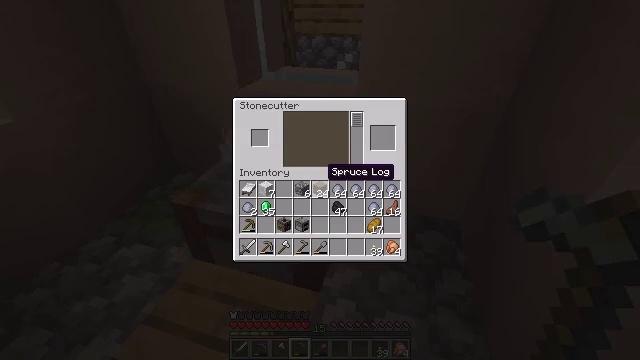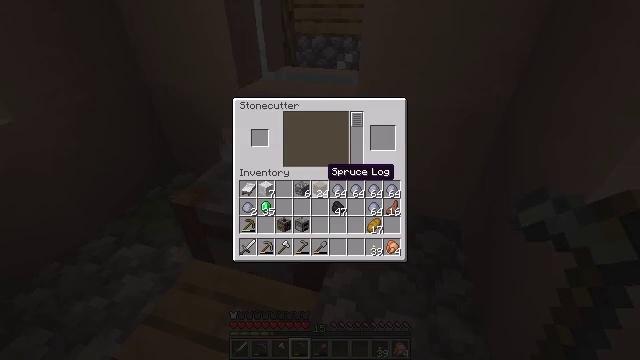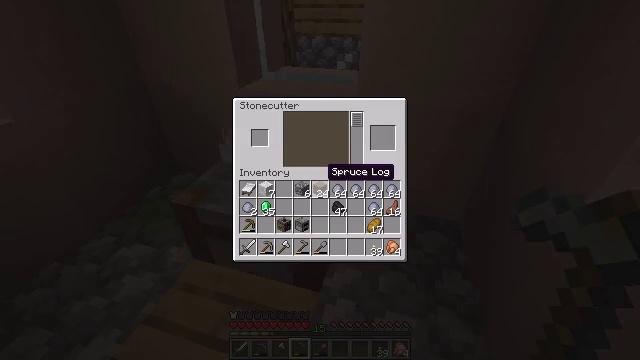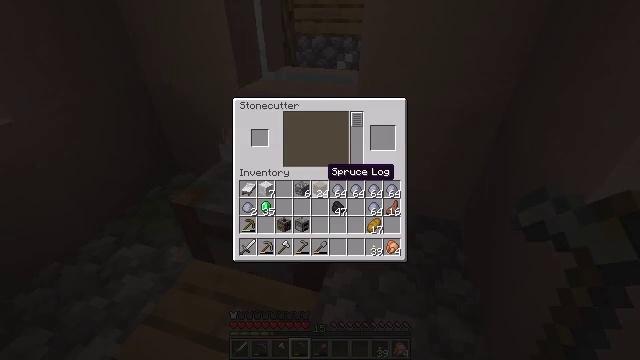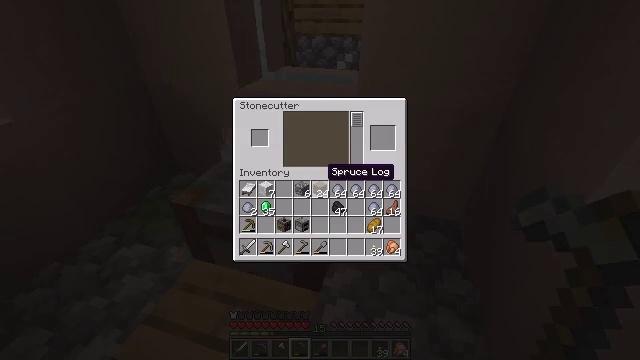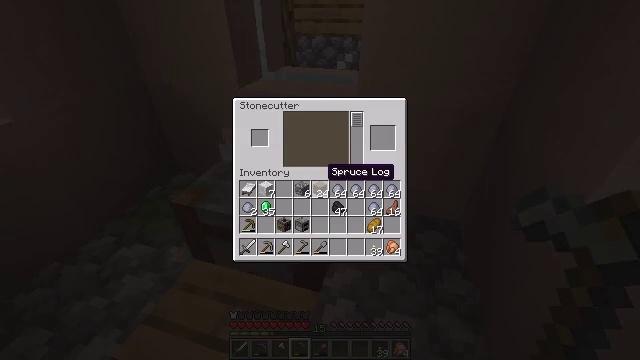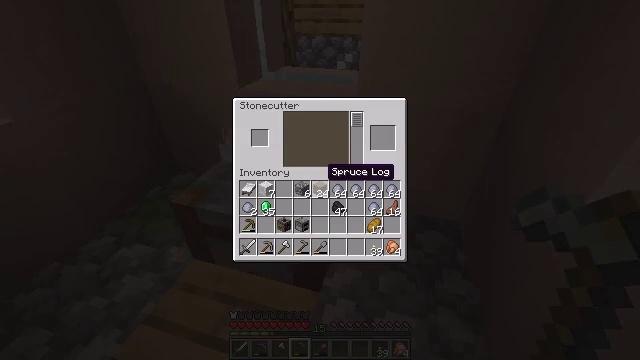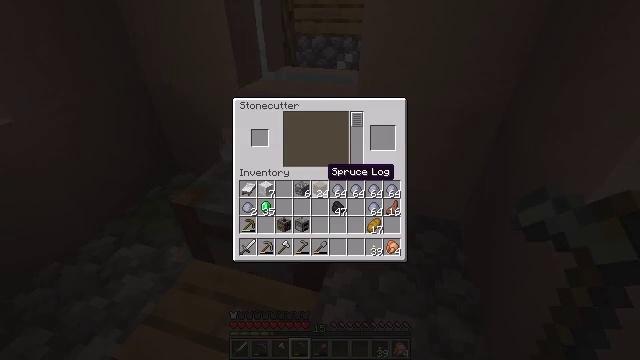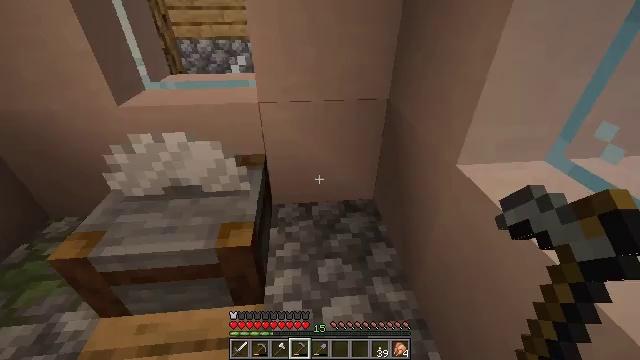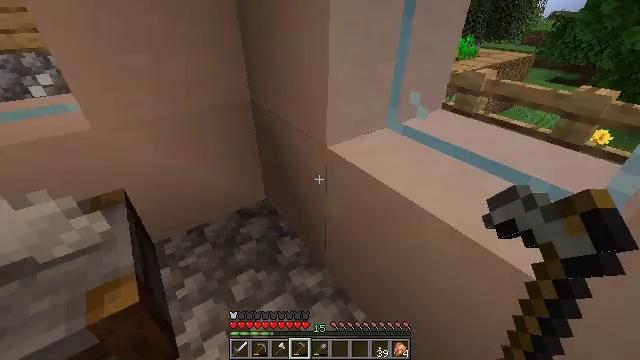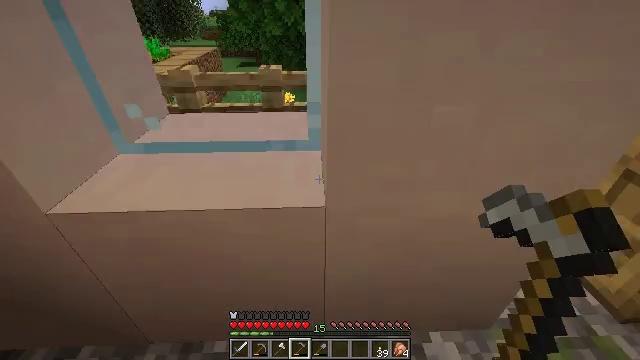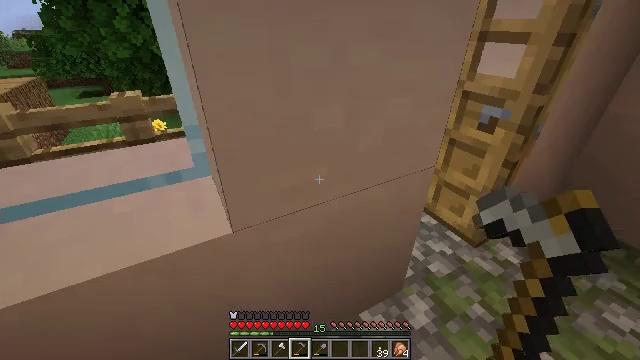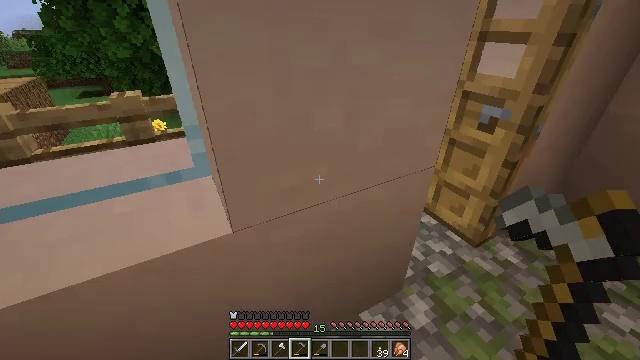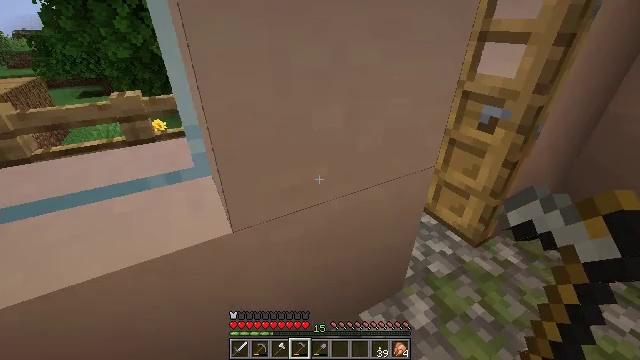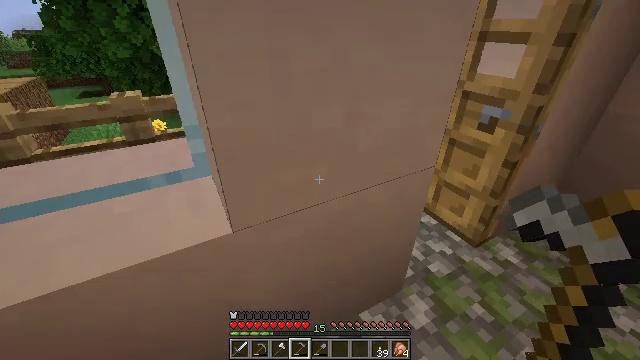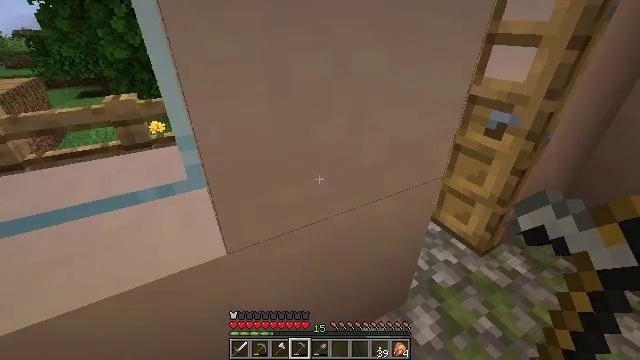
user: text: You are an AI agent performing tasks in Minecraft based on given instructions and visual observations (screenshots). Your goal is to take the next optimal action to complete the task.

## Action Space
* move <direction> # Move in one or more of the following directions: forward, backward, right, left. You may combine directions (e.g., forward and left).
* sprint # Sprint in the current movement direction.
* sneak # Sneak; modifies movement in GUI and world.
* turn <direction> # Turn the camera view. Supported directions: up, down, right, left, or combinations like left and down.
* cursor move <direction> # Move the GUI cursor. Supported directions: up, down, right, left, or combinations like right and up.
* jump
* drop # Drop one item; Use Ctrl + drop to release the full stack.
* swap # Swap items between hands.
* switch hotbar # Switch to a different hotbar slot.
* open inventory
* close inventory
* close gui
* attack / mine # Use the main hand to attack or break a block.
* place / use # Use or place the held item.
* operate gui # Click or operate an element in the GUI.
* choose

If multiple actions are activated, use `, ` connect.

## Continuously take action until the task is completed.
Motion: motion action
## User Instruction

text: Remove oak leaves from branches.
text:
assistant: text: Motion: no_op
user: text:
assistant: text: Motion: no_op
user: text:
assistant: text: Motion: no_op
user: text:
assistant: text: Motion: no_op
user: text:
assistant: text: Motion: no_op
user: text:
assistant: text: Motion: no_op
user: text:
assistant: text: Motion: no_op
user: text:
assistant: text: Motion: cursor move right
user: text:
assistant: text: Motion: turn right, close gui
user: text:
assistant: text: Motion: turn right
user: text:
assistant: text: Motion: turn right and up
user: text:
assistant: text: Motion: no_op
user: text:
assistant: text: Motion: no_op
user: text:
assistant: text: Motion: no_op
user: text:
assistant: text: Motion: move forward
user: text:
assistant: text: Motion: move forward
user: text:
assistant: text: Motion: move forward
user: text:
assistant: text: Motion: move forward and move right
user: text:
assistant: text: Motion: move forward and move right
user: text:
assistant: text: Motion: move forward and move right, turn left and up
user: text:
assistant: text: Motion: move forward and move right, turn left and up
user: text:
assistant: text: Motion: move forward and move right, turn left and up
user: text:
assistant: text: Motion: move forward and move right, turn left and up
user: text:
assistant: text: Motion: move forward and move right, turn left
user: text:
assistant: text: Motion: move forward
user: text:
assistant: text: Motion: move forward
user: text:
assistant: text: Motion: move forward
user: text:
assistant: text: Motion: move forward
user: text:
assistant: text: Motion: move forward
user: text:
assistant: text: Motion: move forward